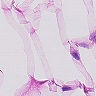
Metastatic tissue present: no